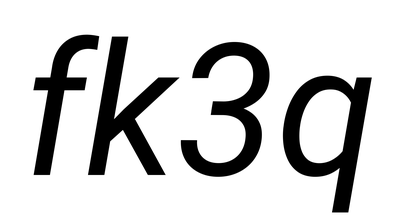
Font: Roboto-Italic_Italic